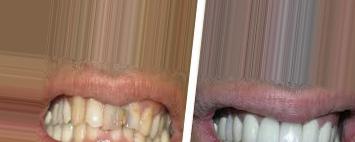
Condition: Tooth Discoloration